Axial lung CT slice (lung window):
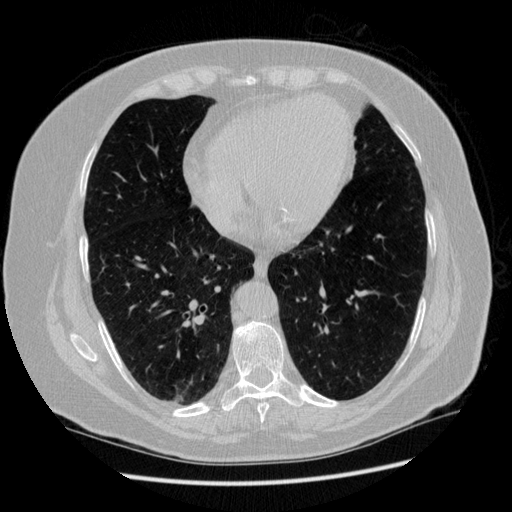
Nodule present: no